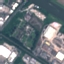
Land use / land cover class: Industrial